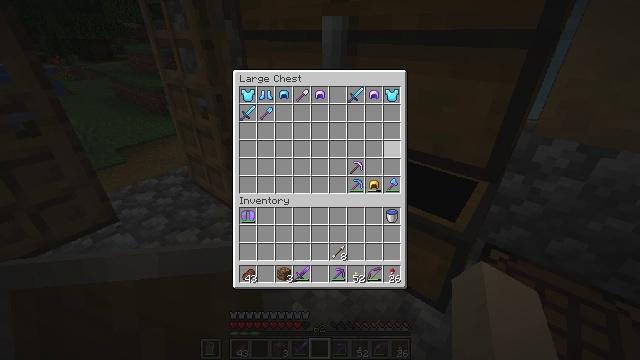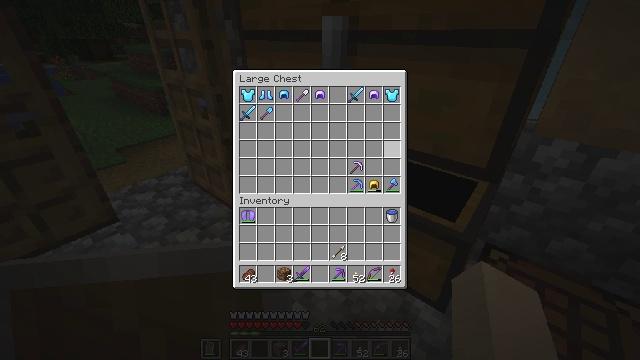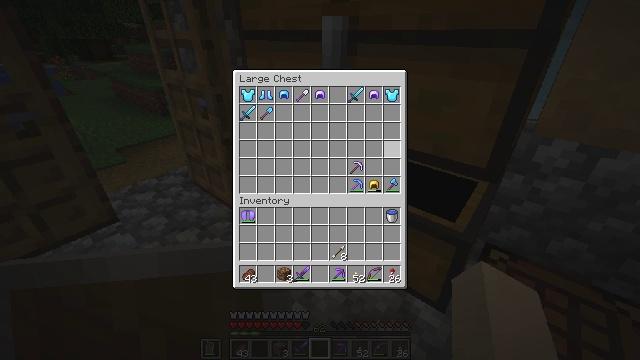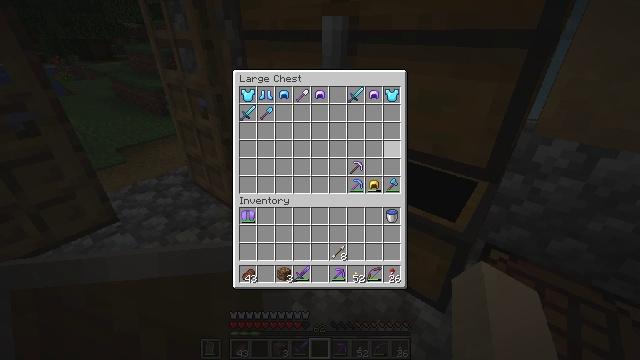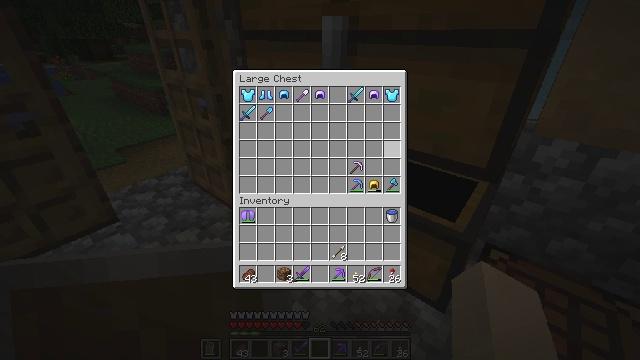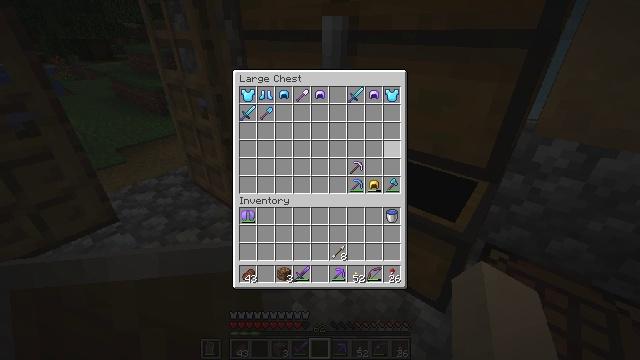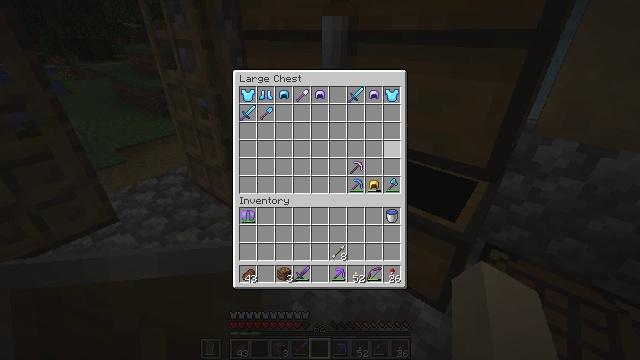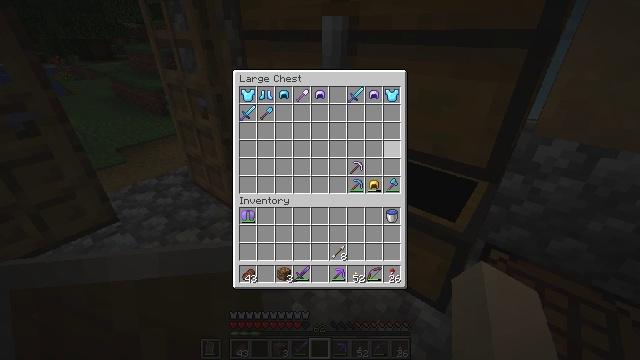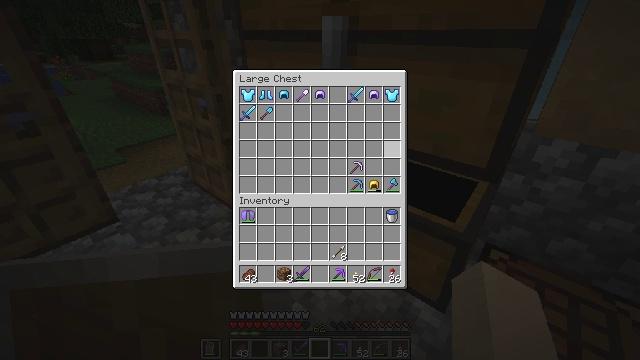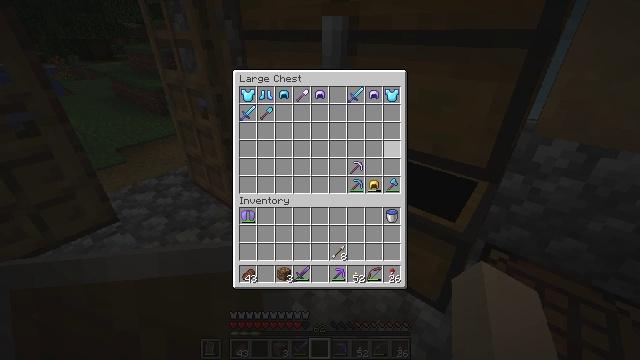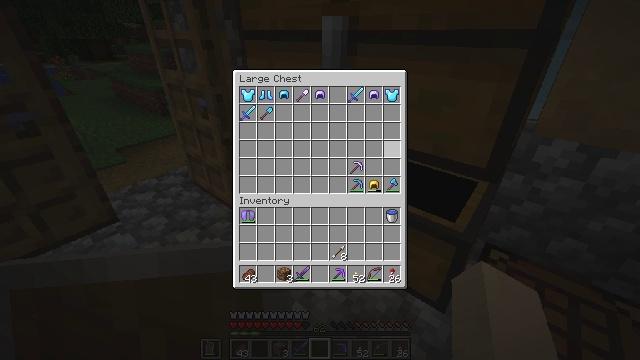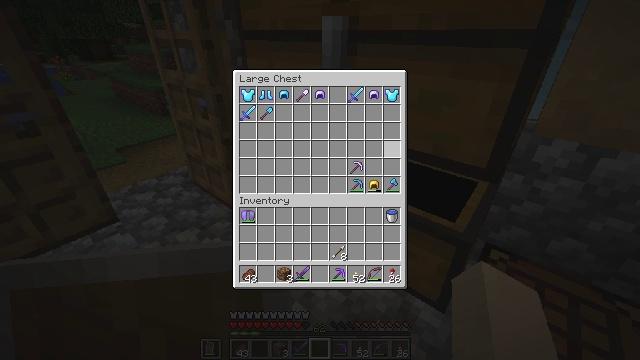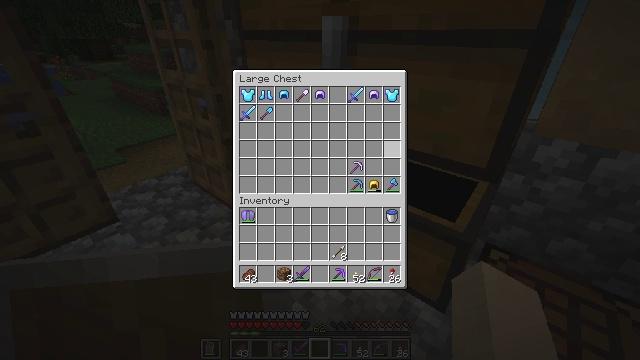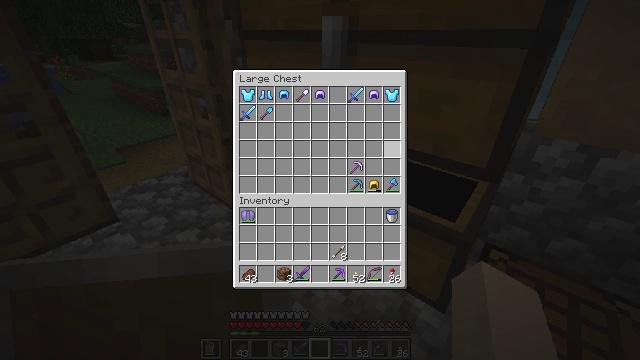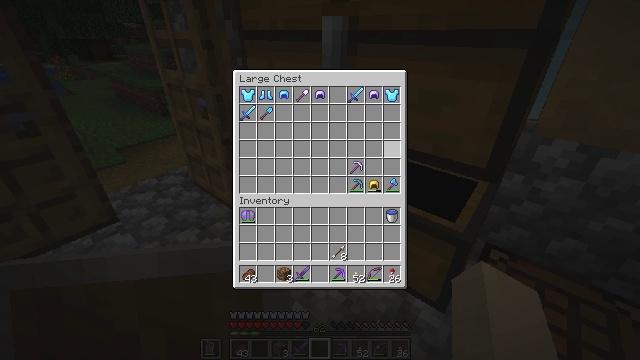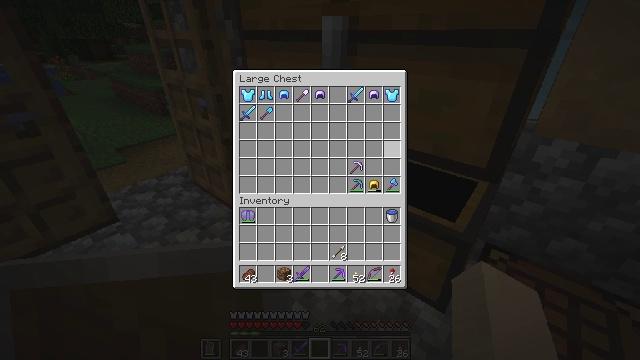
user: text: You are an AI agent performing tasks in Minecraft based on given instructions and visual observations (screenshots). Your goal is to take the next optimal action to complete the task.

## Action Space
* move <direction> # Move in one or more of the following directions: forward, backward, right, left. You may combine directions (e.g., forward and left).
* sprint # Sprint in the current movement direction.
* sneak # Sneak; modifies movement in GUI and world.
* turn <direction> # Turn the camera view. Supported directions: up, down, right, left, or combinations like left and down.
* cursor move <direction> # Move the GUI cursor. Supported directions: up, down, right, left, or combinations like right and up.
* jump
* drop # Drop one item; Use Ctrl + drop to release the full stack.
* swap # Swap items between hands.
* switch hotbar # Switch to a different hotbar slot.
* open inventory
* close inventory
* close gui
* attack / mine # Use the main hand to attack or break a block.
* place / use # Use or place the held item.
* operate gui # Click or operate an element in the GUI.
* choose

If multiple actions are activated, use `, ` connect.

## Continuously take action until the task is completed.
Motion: motion action
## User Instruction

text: Mine the ender chest.
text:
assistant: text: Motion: no_op
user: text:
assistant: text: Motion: no_op
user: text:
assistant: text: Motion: no_op
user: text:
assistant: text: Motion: no_op
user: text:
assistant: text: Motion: no_op
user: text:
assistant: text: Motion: no_op
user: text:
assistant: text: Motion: no_op
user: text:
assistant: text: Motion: no_op
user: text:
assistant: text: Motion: no_op
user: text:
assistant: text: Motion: no_op
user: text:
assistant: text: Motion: no_op
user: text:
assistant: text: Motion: no_op
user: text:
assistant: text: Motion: no_op
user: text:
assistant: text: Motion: no_op
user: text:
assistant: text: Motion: no_op
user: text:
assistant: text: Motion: no_op
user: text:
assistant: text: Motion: no_op
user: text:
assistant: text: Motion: no_op
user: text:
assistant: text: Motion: no_op
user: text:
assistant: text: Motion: no_op
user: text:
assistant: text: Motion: turn left
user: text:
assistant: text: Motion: turn left and down
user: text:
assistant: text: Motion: turn left and down
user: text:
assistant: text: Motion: turn left and down
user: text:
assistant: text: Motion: turn left and down
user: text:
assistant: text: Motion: turn left and down
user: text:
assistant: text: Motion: turn left
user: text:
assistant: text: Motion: turn left
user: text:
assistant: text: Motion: turn left
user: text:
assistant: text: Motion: no_op